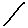
Label: line